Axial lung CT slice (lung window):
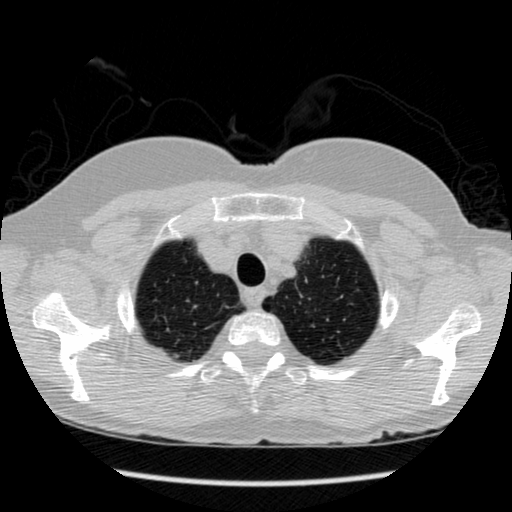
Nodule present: no